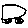
Label: car